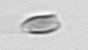
Label: Chrysochromulina